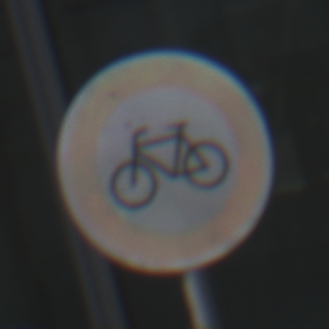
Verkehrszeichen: VerbotRadverkehr
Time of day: MorningAfternoon
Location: Outdoor (Urban)
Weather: PartlyCloudy
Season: NotSpecified
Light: Natural